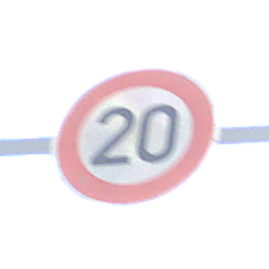
Verkehrszeichen: Geschwindigkeit20
Umgebung: Outdoor, Suburban
Tageszeit: Midday
Wetter: Clear
Licht: Natural
Jahreszeit: NotSpecified
Kontrast: HighContrast